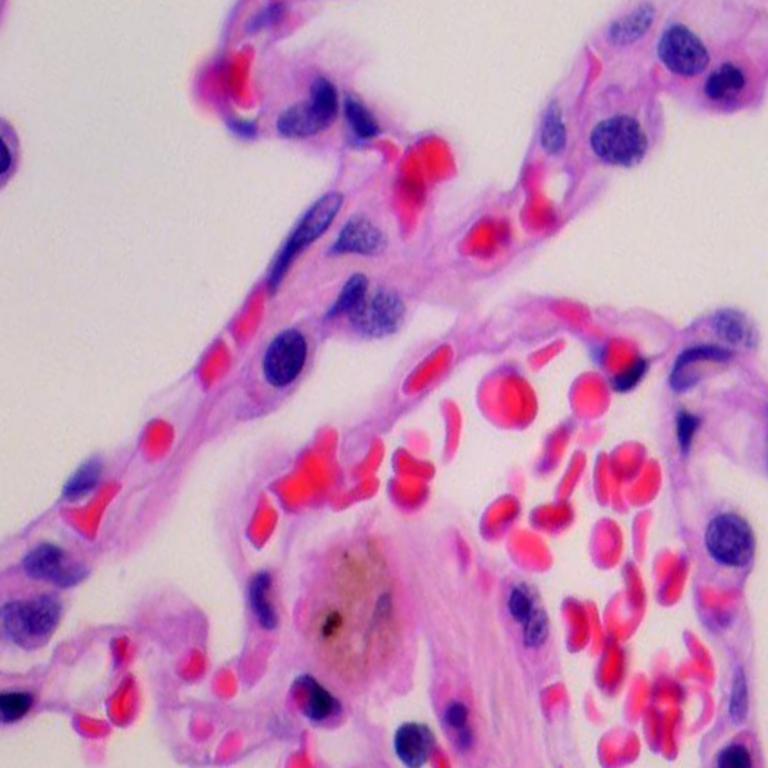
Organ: lung
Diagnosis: benign